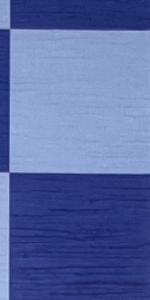
Label: Empty